Question: I attached the picture which exactly describes my problem. I am wpf beginner, maybe i just dont know what tags are the most suitable for this purpose.

My whole XAML code, i set horizontal orientation everywhere possible, but those buttons are unfortunatelly generated vertically anyway.
'''
<Window x:Class="EnterEventTextBox.DataView"
xmlns="http://schemas.microsoft.com/winfx/2006/xaml/presentation"
xmlns:x="http://schemas.microsoft.com/winfx/2006/xaml"
xmlns:d="http://schemas.microsoft.com/expression/blend/2008"
xmlns:mc="http://schemas.openxmlformats.org/markup-compatibility/2006"
xmlns:local="clr-namespace:EnterEventTextBox"
mc:Ignorable="d" Background="Black"
Title="DataView"
xmlns:i="http://schemas.microsoft.com/expression/2010/interactivity"
xmlns:cal="http://www.caliburnproject.org"
>
<Window.Resources>
<ItemsPanelTemplate x:Key="ItemsPanelTemplate1">
<WrapPanel Orientation="Horizontal" IsItemsHost="True" Background="Turquoise"/>
</ItemsPanelTemplate>
<Style x:Key="ItemsControlStyle1" TargetType="{x:Type ItemsControl}">
<Setter Property="Template">
<Setter.Value>
<ControlTemplate TargetType="{x:Type ItemsControl}">
<Border BorderBrush="{TemplateBinding BorderBrush}" BorderThickness="{TemplateBinding BorderThickness}"
Background="{TemplateBinding Background}" Padding="{TemplateBinding Padding}" SnapsToDevicePixels="true">
<ScrollViewer CanContentScroll="True" VerticalScrollBarVisibility="Visible" HorizontalScrollBarVisibility="Visible">
<ItemsPresenter SnapsToDevicePixels="{TemplateBinding SnapsToDevicePixels}"/>
</ScrollViewer>
</Border>
</ControlTemplate>
</Setter.Value>
</Setter>
</Style>
</Window.Resources>
<Grid>
<Grid.RowDefinitions>
<RowDefinition Height="*" />
</Grid.RowDefinitions>
<ItemsControl ItemsSource="{Binding Shippers}" ItemsPanel="{DynamicResource ItemsPanelTemplate1}" Style="{DynamicResource ItemsControlStyle1}">
<ItemsControl.ItemTemplate>
<DataTemplate DataType="{x:Type Button}">
<WrapPanel Background="Green" Orientation="Horizontal">
<ToggleButton Height="50" Width="50" Background="Red" Content="{Binding BtnLabelShipper}" IsChecked="{Binding IsUnrolled}" Margin="0,0,5,5"
cal:Message.Attach="[Event Click] = [Action ShipperIsClicked($dataContext, $this.IsChecked)]">
</ToggleButton>
<ItemsControl ItemsSource="{Binding Parcels}">
<ItemsControl.ItemTemplate>
<DataTemplate DataType="{x:Type Button}">
<!-- THIS BUTTONS LOWER I NEED CREATE IN A HORIZONTAL WAY -->
<Button Height="50" Width="50" Background="Red" Content="{Binding ParcelNumber}" Margin="0,0,5,5"/>
</DataTemplate>
</ItemsControl.ItemTemplate>
</ItemsControl>
</WrapPanel>
</DataTemplate>
</ItemsControl.ItemTemplate>
</ItemsControl>
</Grid>
</Window>
'''
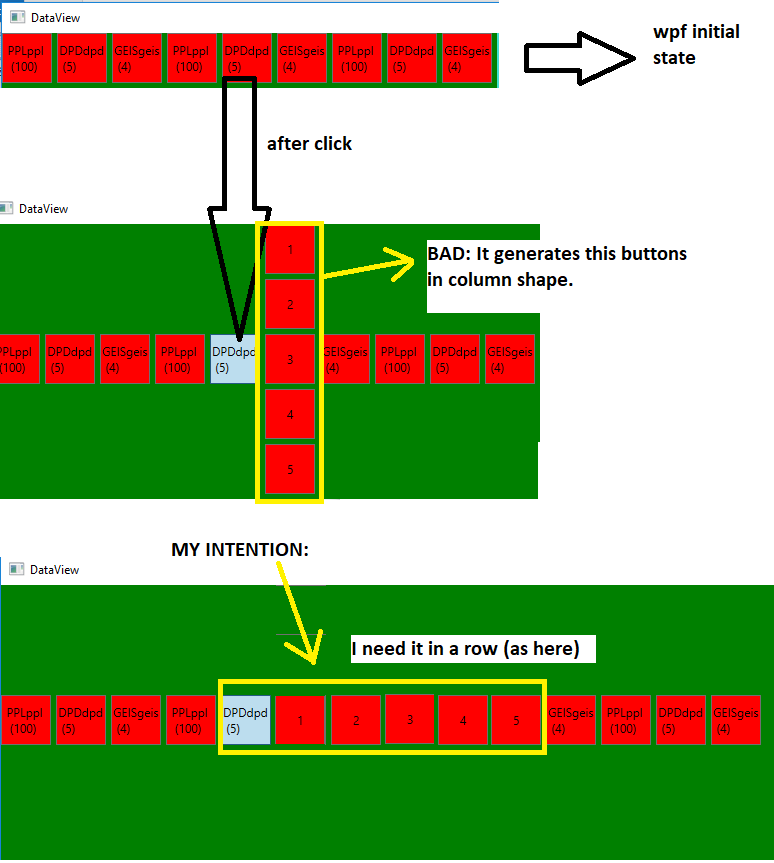
Answer: My solution for other people who could deal with this problem too.
Into < Window.Resources> insert this:
'''
<ItemsPanelTemplate x:Key="ItemsStackPanelTemplate1">
<StackPanel Orientation="Horizontal" IsItemsHost="True" Background="Violet"/>
</ItemsPanelTemplate>
'''
And add this template to (inner one) ItemsControl:
'''
<ItemsControl ItemsSource="{Binding Parcels}" ItemsPanel="{DynamicResource ItemsStackPanelTemplate1}">
'''
---
You also do not have to use a resource declaration. This works as well:
'''
<ItemsControl ItemsSource="{Binding Parcels}">
</ItemsControl.ItemsPanel>
<ItemsPanelTemplate>
<StackPanel Orientation="Horizontal" Background="Violet"/>
</ItemsPanelTemplate>
</ItemsControl.ItemsPanel>
</ItemsControl>
'''